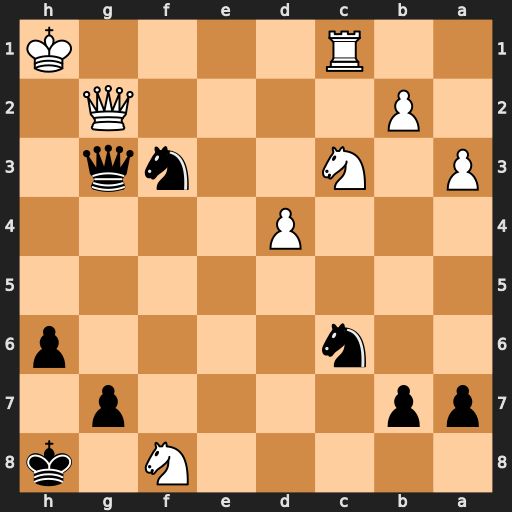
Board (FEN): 5N1k/pp4p1/2n4p/8/3P4/P1N2nq1/1P4Q1/2R4K
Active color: b
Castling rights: -
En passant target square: -
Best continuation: Qh4+ Qh3 Qxh3#